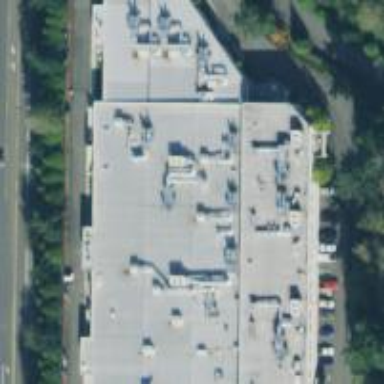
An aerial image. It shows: Industrial building.